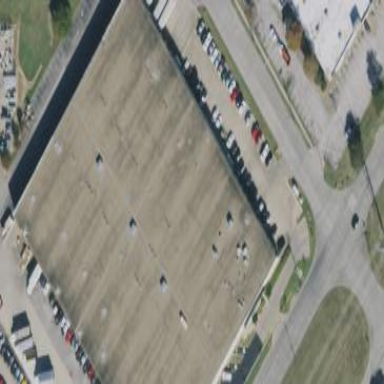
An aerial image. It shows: Warehouse building.